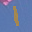
Label: 1